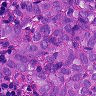
Metastatic tissue present: yes